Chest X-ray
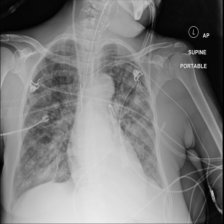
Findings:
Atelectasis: positive
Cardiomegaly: negative
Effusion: negative
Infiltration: positive
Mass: negative
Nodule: negative
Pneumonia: negative
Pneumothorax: negative
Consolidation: negative
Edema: negative
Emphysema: negative
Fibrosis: negative
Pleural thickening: negative
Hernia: negative